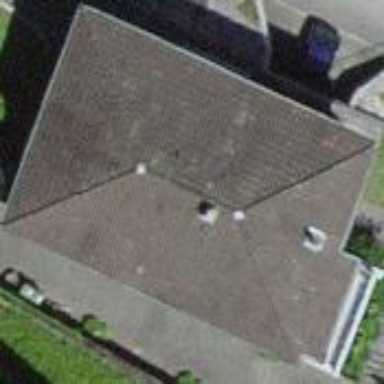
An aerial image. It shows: Hipped roof house.